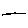
Label: line